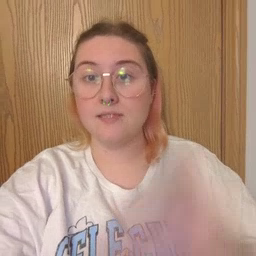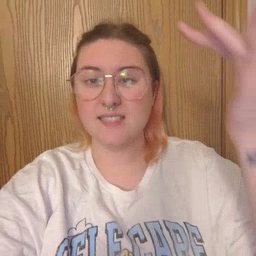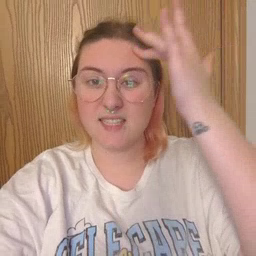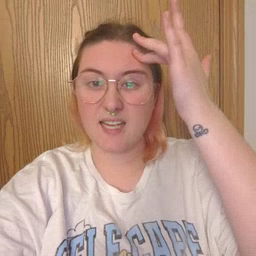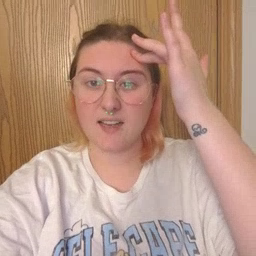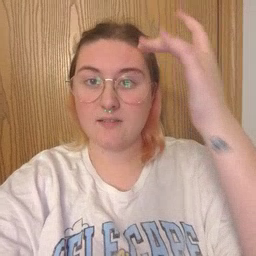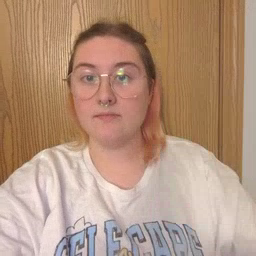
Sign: sick